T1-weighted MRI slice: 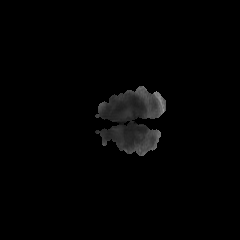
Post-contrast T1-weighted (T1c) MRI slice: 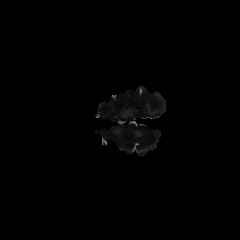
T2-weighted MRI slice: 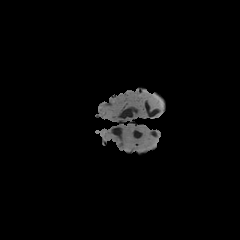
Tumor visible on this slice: no